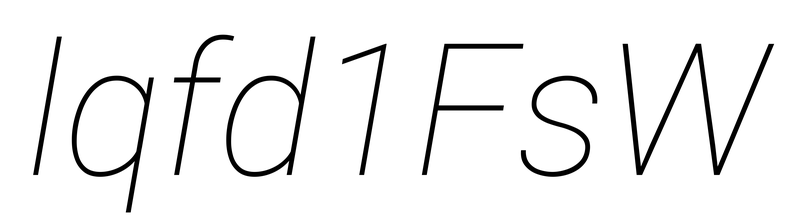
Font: Roboto-Italic_Thin_Italic